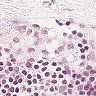
Metastatic tissue present: no